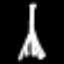
Label: The Eiffel Tower